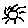
Label: sun